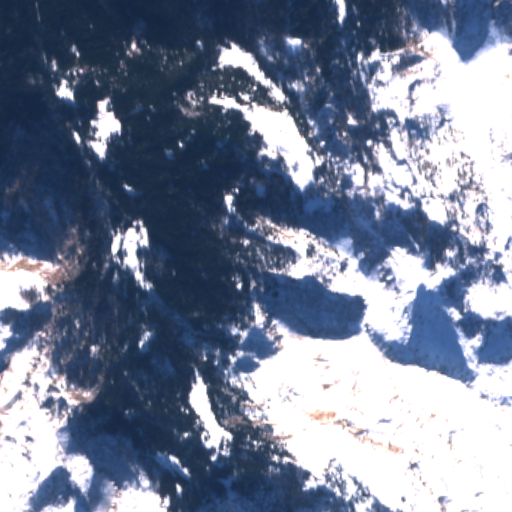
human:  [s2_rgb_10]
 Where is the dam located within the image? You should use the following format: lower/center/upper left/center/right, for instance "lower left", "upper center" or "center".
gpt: The dam is located in the upper left of the image.
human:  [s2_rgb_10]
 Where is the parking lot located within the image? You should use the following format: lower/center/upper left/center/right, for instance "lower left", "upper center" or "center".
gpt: The parking lot is located in the upper left of the image.
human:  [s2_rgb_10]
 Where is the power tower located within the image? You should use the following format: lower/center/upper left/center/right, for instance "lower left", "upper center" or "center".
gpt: The power tower is located in the right of the image.
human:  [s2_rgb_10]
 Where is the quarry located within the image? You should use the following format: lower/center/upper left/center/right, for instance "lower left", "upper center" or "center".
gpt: There is no quarry in the image.